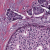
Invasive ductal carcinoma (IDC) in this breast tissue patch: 0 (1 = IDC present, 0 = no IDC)